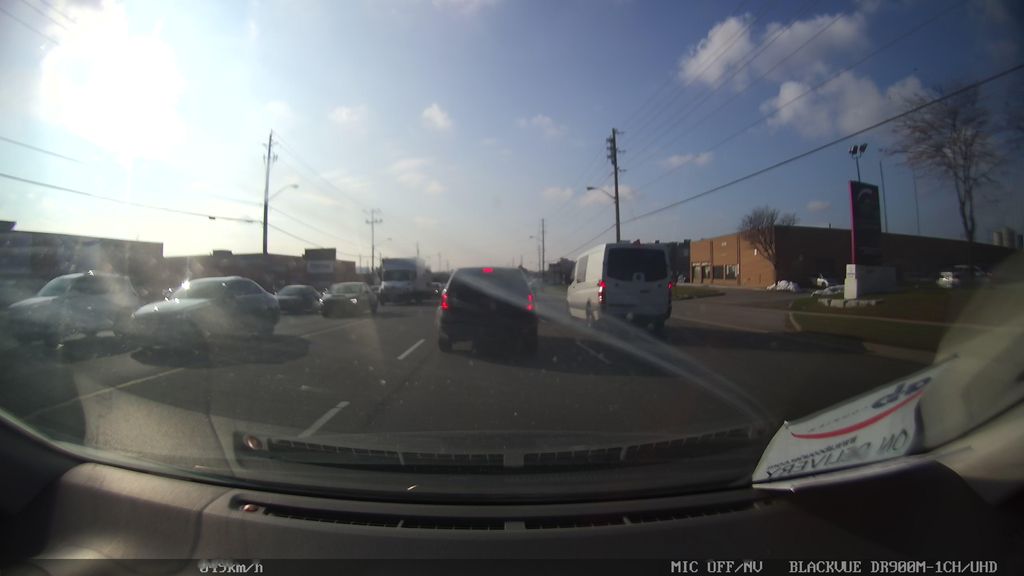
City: toronto